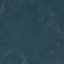
Land use / land cover: Forest